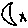
Label: moon